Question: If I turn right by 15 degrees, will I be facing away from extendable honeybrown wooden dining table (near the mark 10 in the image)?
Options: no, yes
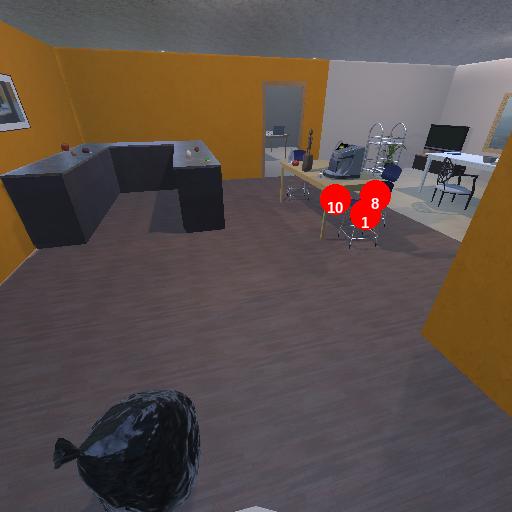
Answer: no